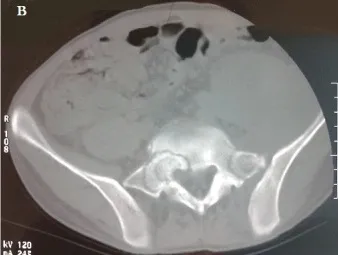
(A,B) the specific performance of lumbar vertebral bone destruction in L4 and L5 and they look like a halo sign.
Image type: radiology (ct)